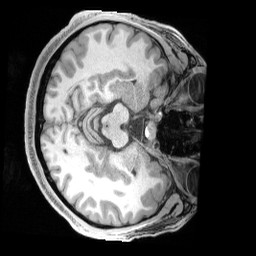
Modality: T1w
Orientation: axial
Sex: male
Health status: ill
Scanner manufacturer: siemens
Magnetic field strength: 3 T
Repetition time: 2.4 s
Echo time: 0.00201 s